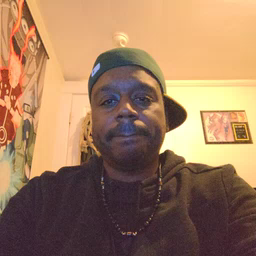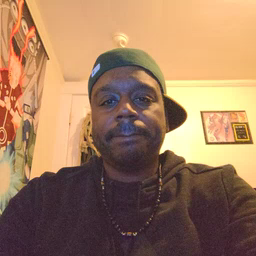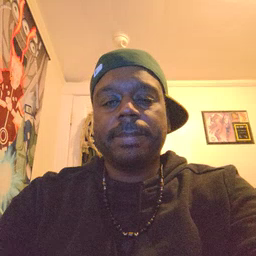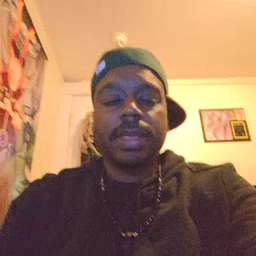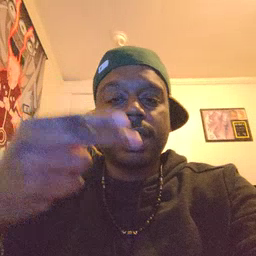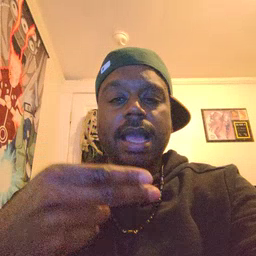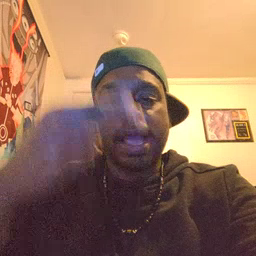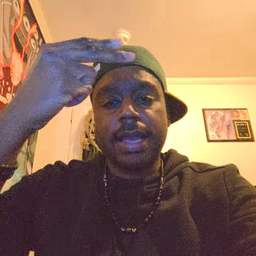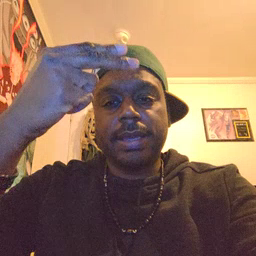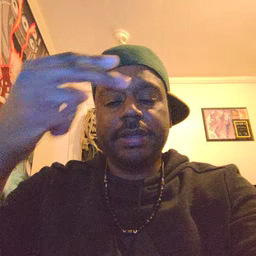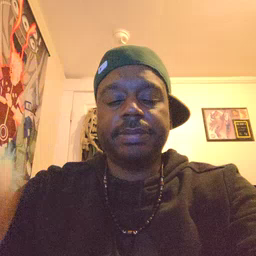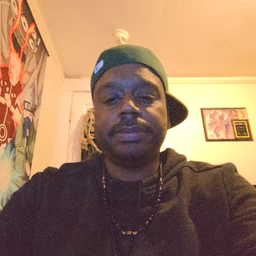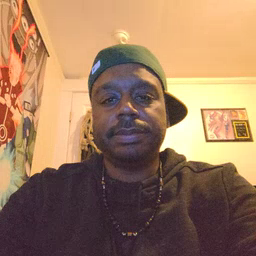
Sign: high